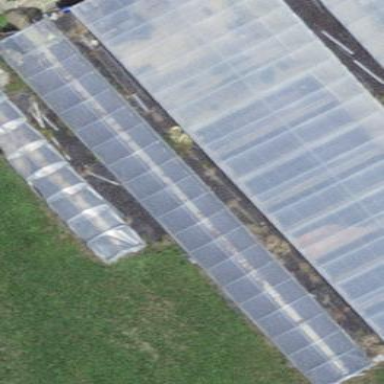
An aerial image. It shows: Greenhouse.